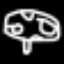
Label: mushroom